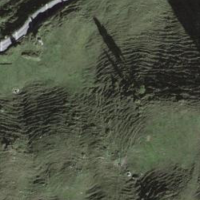
EUNIS habitat code: 23
Species observed at this site:
Geum rivale